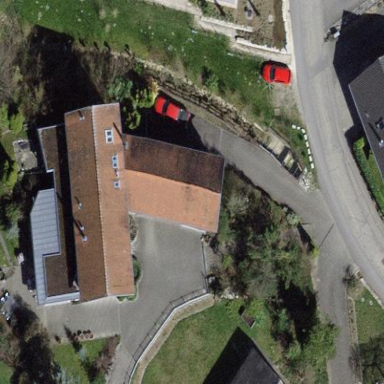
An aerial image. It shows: Building with tiled roof.